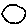
Label: moon